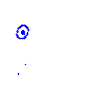
Particle: proton